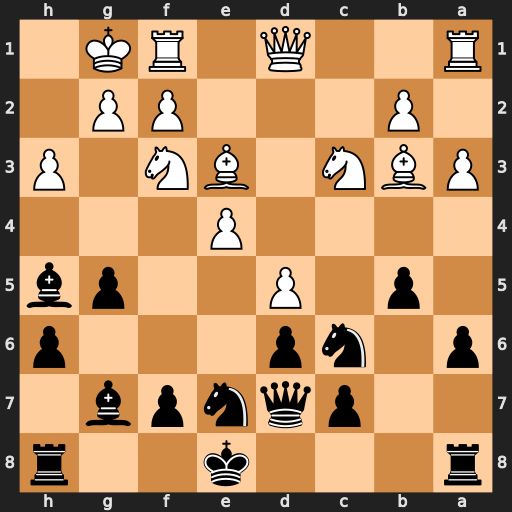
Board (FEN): r3k2r/2pqnpb1/p1np3p/1p1P2pb/4P3/PBN1BN1P/1P3PP1/R2Q1RK1
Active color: b
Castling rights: kq
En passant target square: -
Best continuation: Ne5 Nxe5 Bxd1 Nxd7 Bxb3